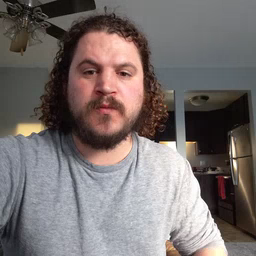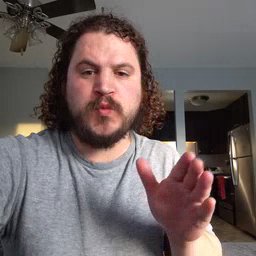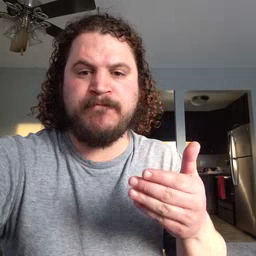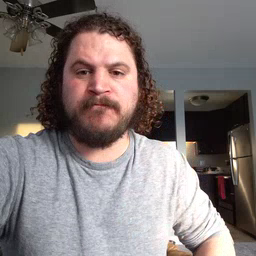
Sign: room